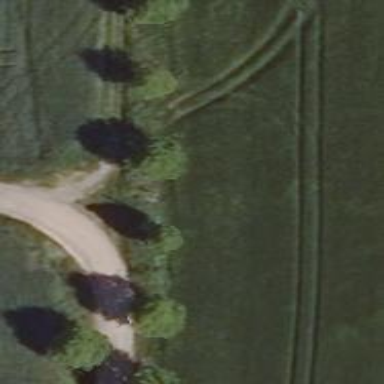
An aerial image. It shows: Row of trees in natural setting.